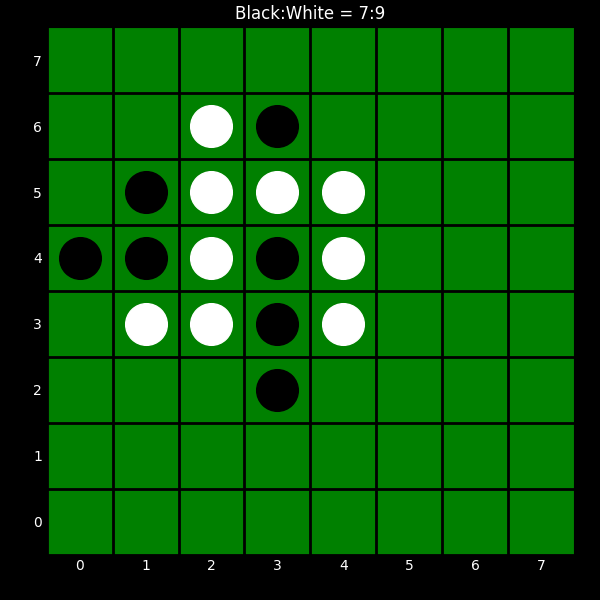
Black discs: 7
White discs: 9